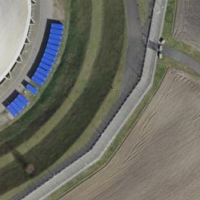
EUNIS habitat code: 55
Species observed at this site:
Cyperus esculentus